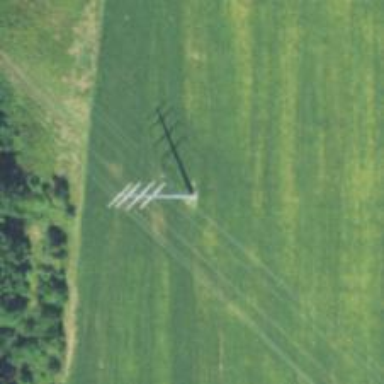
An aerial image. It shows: Power tower.